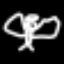
Label: angel